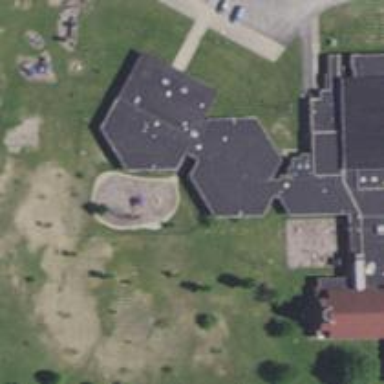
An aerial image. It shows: School.